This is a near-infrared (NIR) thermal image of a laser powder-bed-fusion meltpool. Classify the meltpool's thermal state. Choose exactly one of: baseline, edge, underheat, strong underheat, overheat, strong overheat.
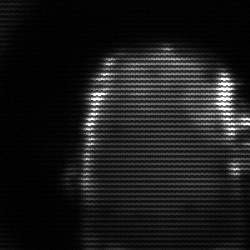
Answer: baseline